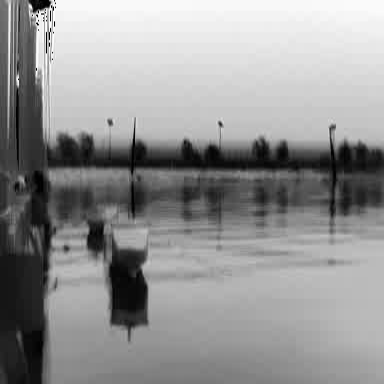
There is a container_ship in the infrared image.